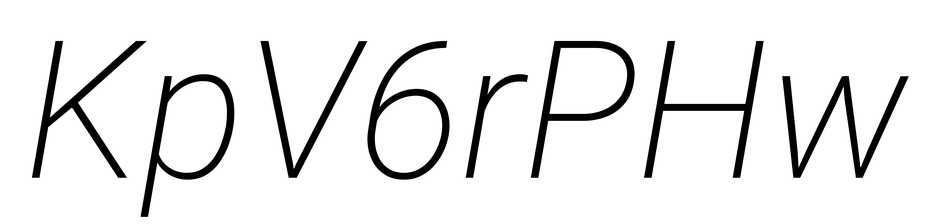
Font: Roboto-Italic_ExtraLight_Italic